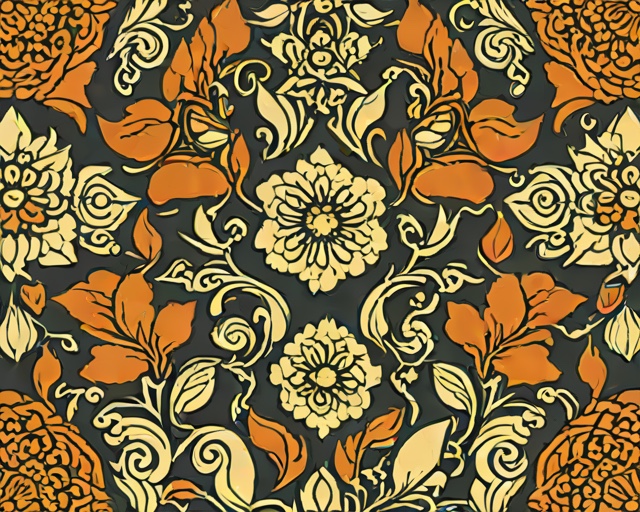
Category: Spring